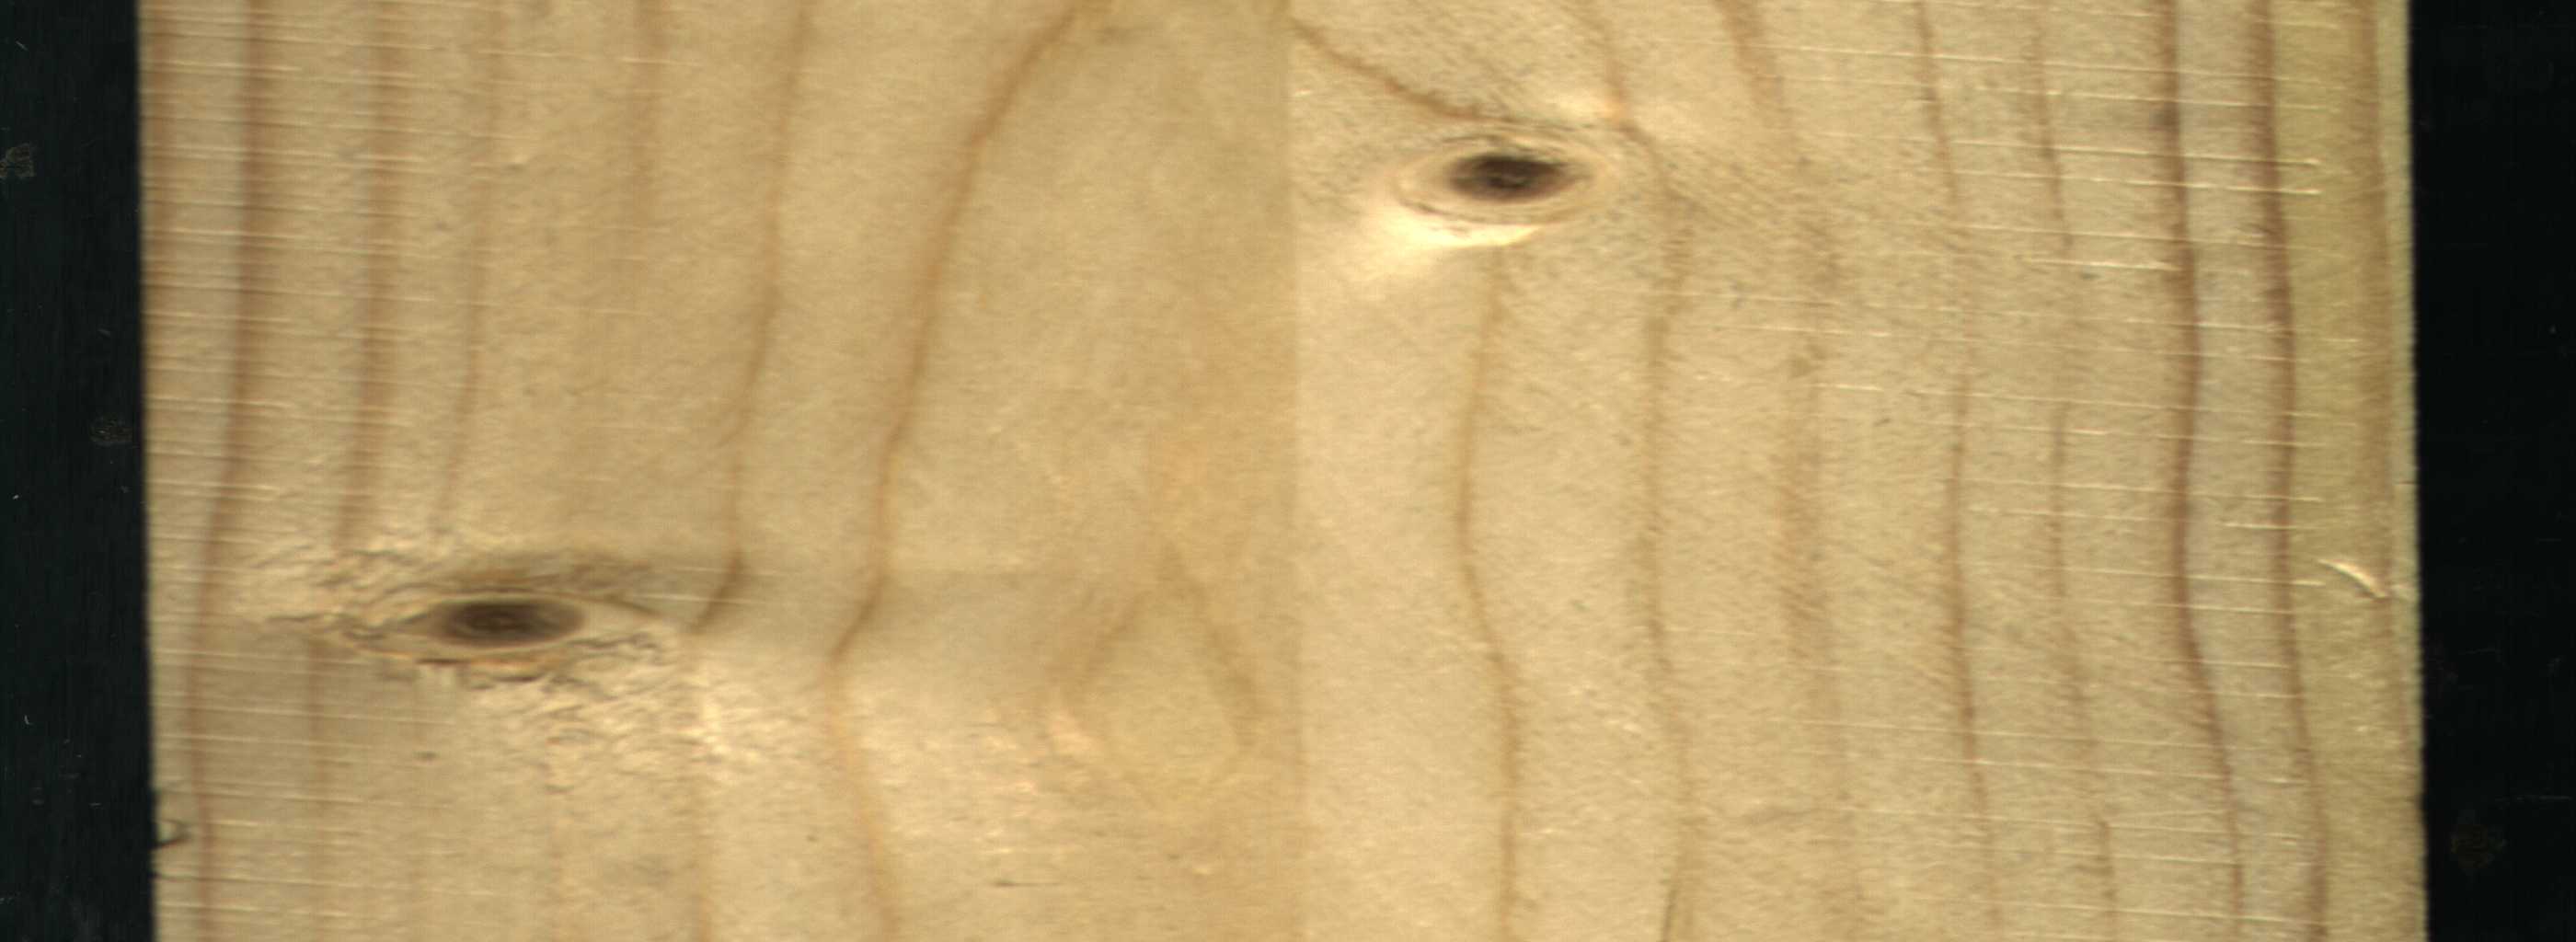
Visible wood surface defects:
Live_Knot
Live_Knot
Live_Knot
Live_Knot
Live_Knot